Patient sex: M
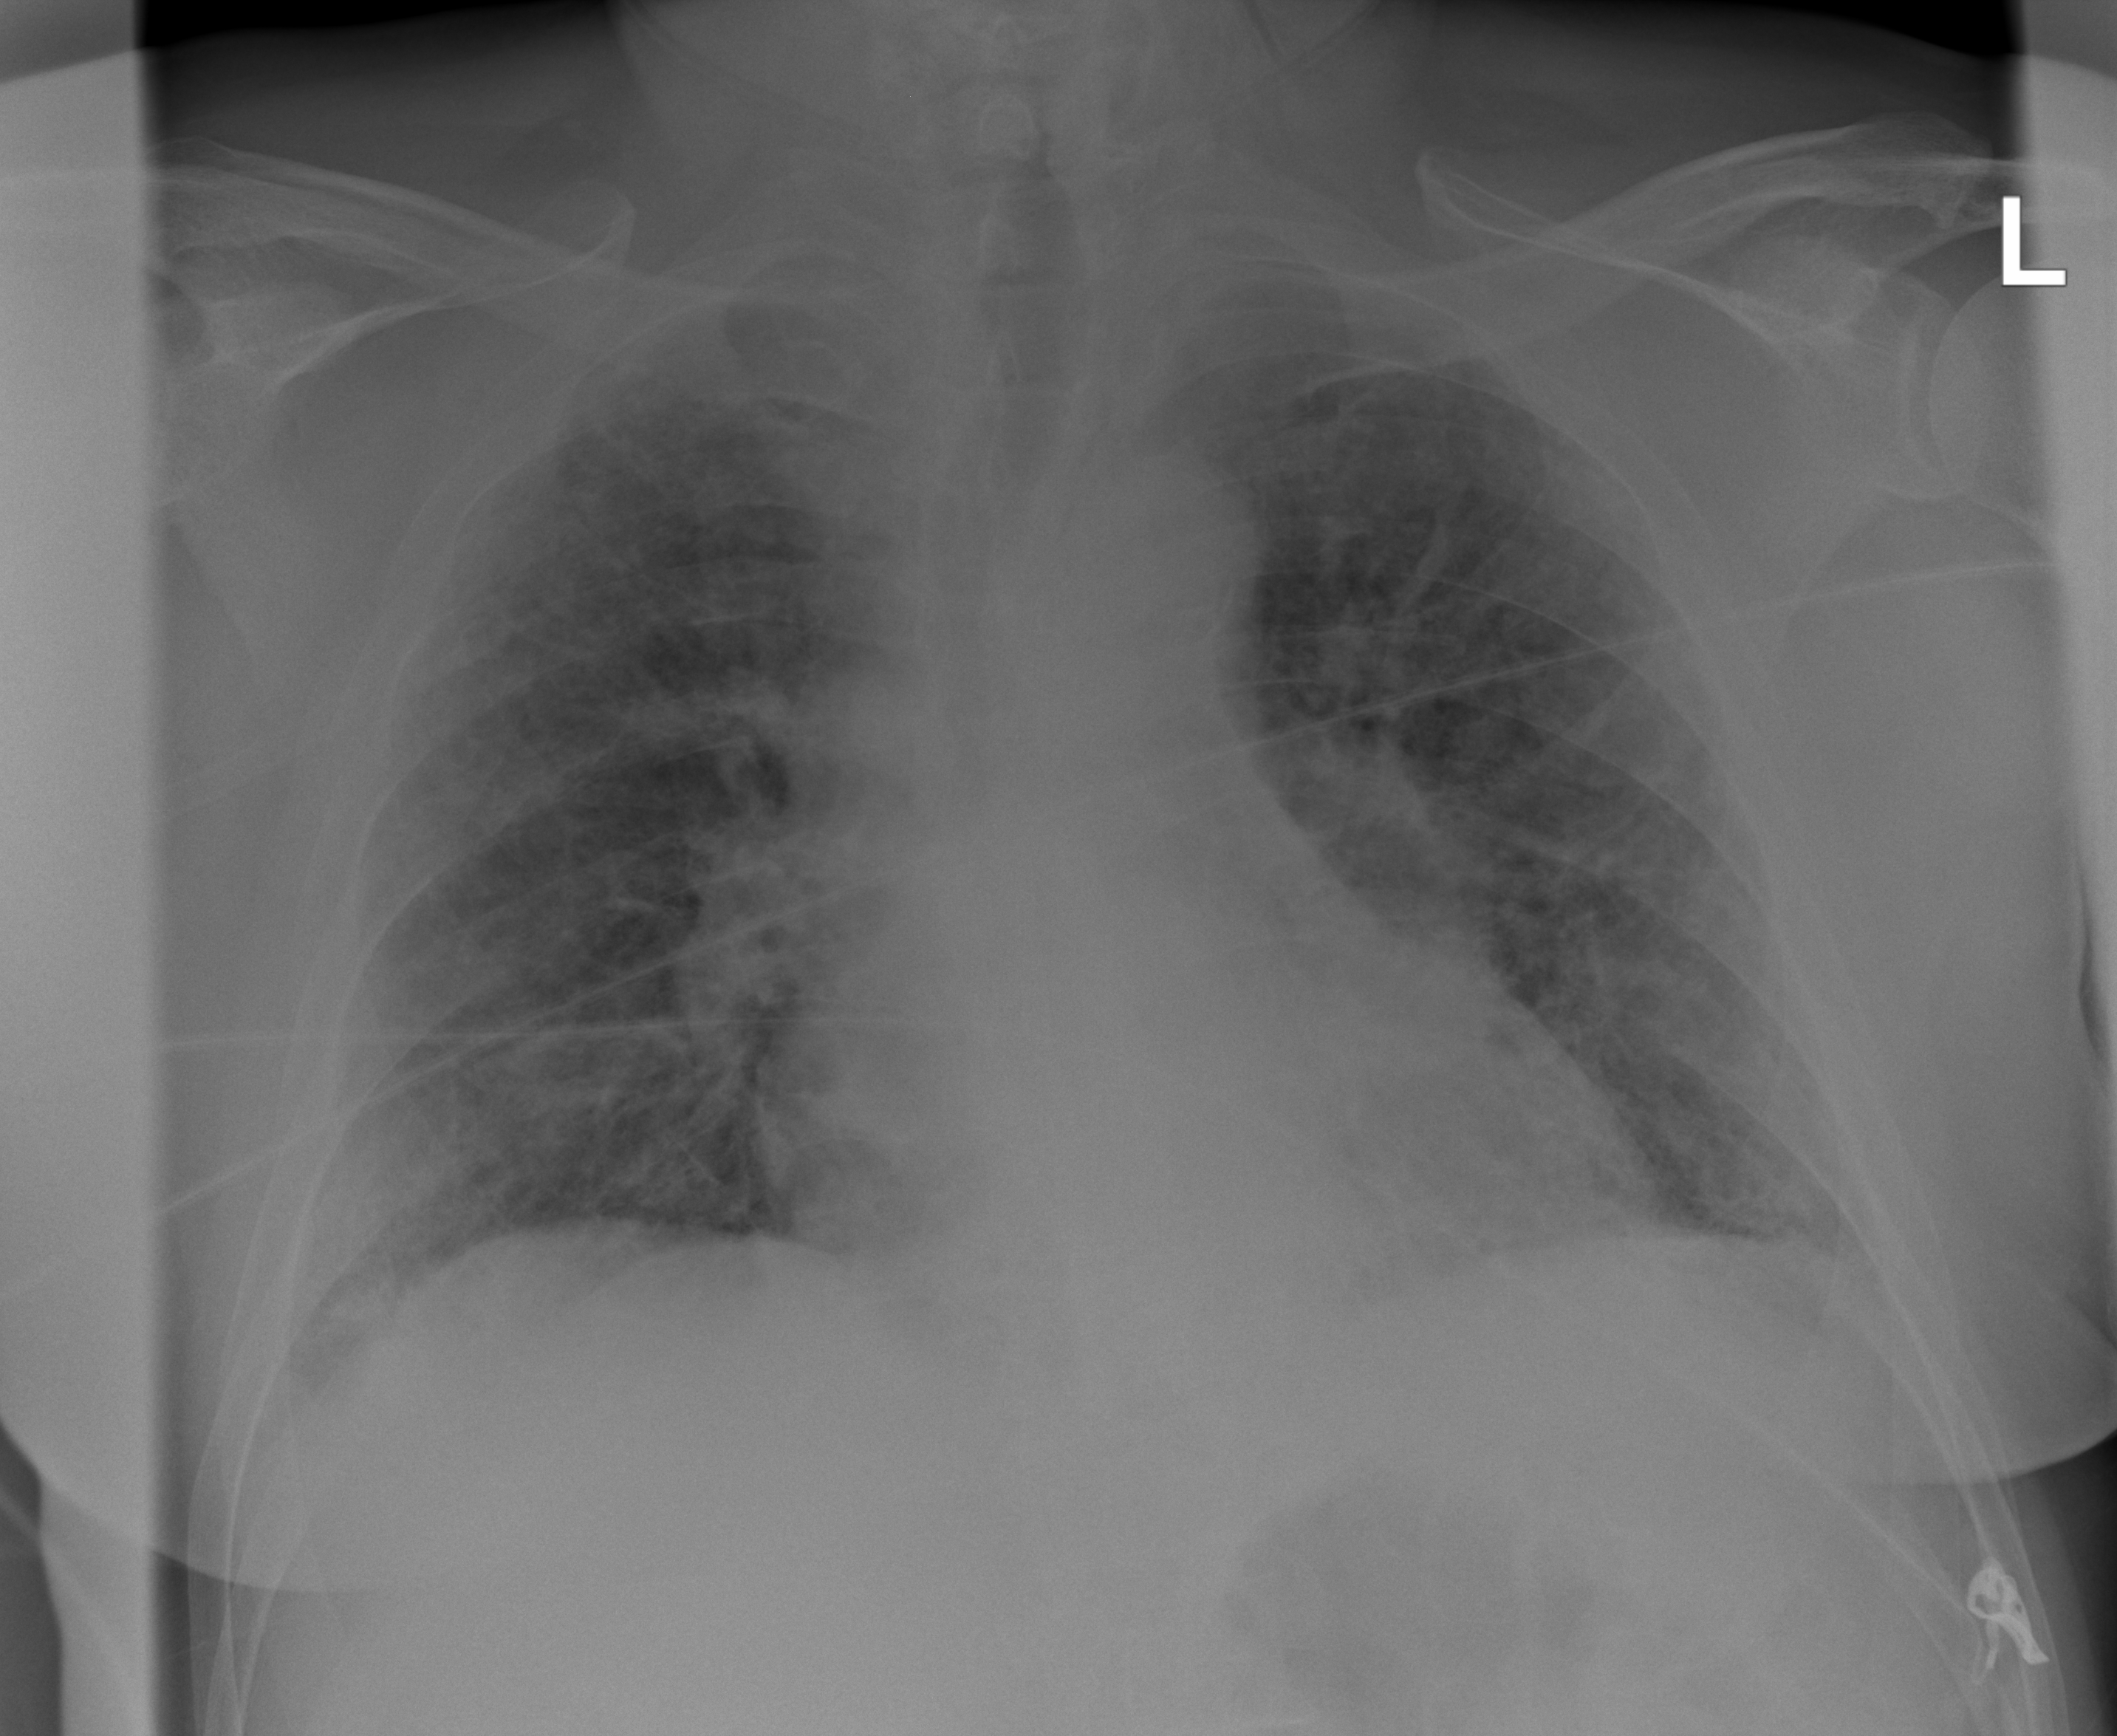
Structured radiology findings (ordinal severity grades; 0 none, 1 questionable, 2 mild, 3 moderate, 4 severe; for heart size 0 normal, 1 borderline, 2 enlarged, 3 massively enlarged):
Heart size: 1
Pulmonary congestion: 2
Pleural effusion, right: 2
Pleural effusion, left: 0
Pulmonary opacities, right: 3
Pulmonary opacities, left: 3
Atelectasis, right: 2
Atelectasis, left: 2